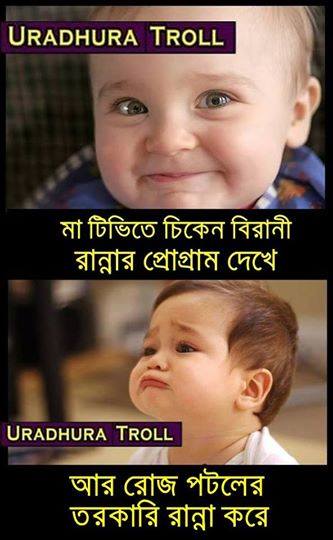
Text: মা টিভিতে চিকেন বিরানী রান্নার প্রোগ্রাম দেখে আর রোজ পটলের তরকারি রান্না করে
Label: Non Hate